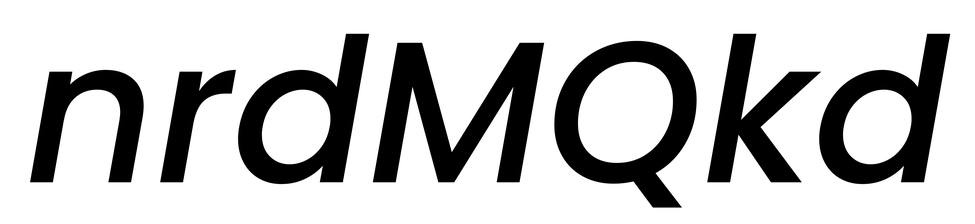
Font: Poppins-MediumItalic